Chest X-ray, PA view. Patient: 44 years old, sex F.
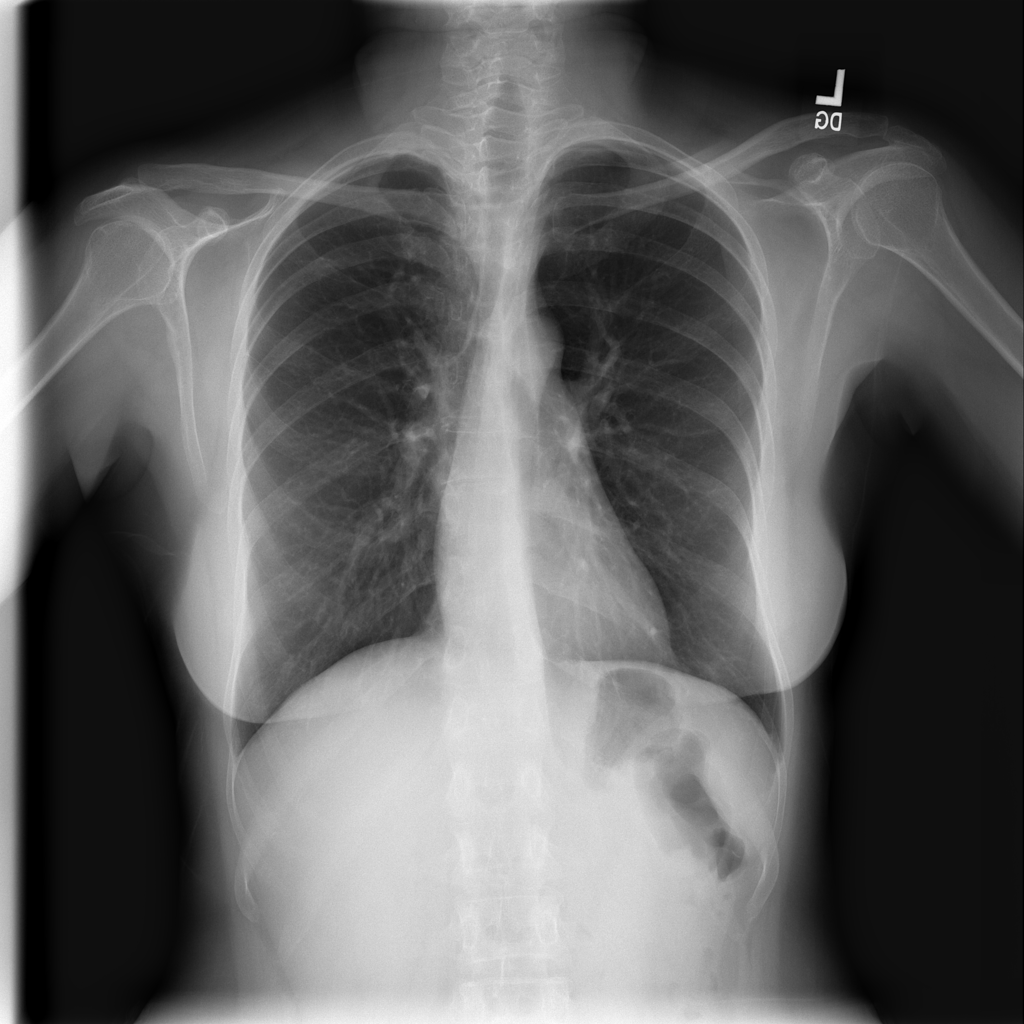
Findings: No Finding